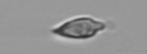
Label: Oxytoxum